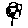
Label: flower